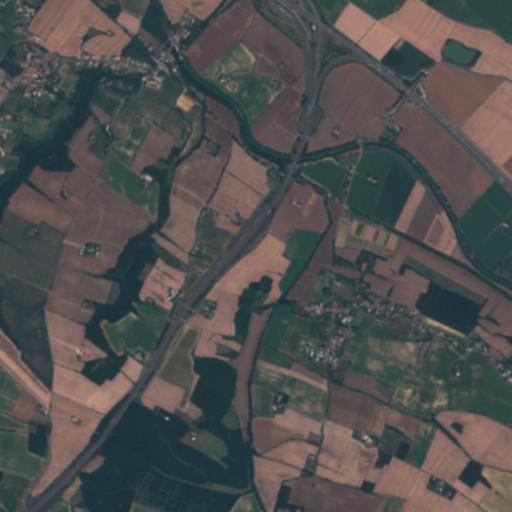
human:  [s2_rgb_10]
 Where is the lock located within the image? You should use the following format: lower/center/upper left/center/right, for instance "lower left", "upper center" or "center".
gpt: The lock is located in the upper center of the image.
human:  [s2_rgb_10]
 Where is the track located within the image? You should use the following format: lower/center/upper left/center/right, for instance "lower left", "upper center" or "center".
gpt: There is no track in the image.